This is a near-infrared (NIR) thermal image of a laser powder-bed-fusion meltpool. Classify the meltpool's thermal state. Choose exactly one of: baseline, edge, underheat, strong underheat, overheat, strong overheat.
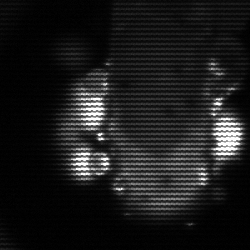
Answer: strong underheat